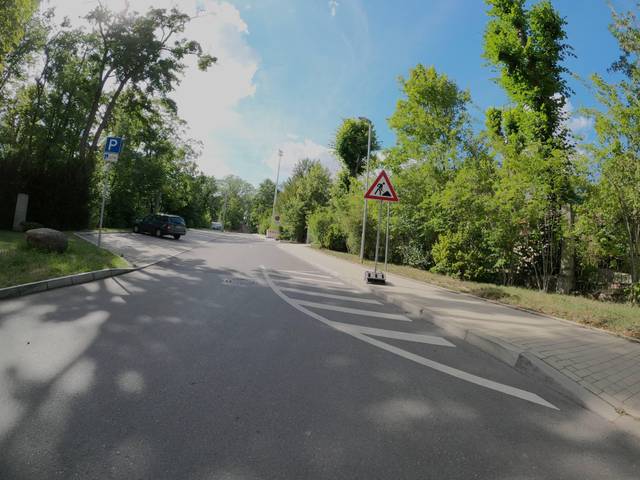
Region: Germany
Coordinates: 50.94, 11.588